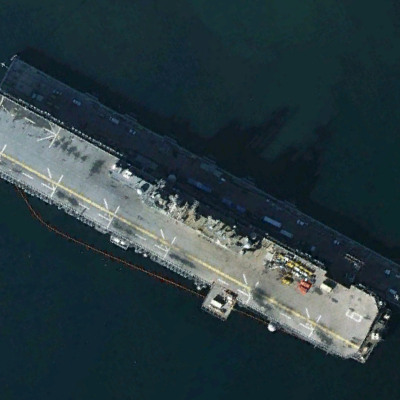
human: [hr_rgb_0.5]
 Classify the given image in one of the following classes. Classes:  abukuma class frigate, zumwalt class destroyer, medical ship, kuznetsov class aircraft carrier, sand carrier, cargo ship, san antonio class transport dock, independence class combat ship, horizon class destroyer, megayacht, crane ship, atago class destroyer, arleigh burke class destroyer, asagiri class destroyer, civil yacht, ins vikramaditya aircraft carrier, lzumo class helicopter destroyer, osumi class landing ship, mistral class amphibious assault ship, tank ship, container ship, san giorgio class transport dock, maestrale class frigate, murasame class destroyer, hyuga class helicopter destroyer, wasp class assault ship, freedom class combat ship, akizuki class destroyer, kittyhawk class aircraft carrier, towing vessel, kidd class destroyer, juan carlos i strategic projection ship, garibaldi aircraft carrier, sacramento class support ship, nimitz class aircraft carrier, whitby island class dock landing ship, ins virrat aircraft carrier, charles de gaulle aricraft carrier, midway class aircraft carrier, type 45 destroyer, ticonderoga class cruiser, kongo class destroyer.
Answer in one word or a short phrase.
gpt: Wasp class assault ship